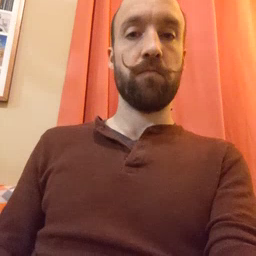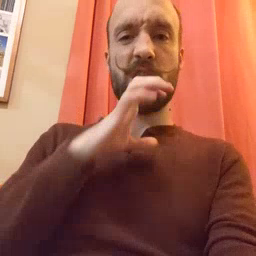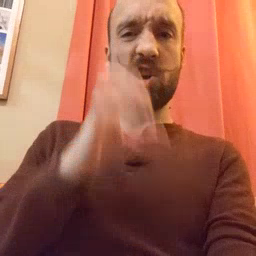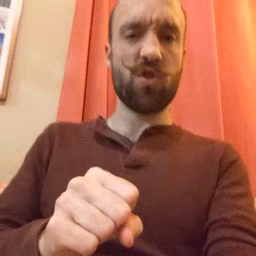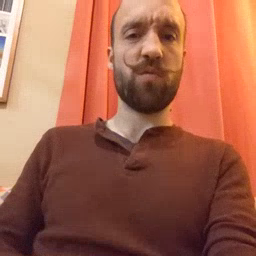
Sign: old